Question: I have the following code ran when creating cells in a table view
'''
- (void)configureCell:(UITableViewCell *)cell atIndexPath:(NSIndexPath *)indexPath
{
Medicine *medicine = [self.fetchedResultsController objectAtIndexPath:indexPath];
if ([medicine isDue] == 1)
{
[cell setBackgroundColor:[self dueColour]];
NSLog(@"Due");
}
else if([medicine active] == [NSNumber numberWithInt:0])
{
[cell setBackgroundColor:[self inactiveColour]];
NSLog(@"Inactive");
}
else
{
[cell setBackgroundColor:[UIColor whiteColor]];
NSLog(@"Active");
}
[[cell textLabel] setText:[medicine name]];
[[cell detailTextLabel] setText:[NSString stringWithFormat:@"Next Due: %@",[medicine nextDueDate]]];
}
'''
which is fine, but if i change the the issue or active property, i expect to get the new cell colour, but what i get is the new cell colour, but with the old colour as a text highlight and i can't figure out why.
I know the right colour is being assigned, as when printing out a due and an active medicine i get
> 2013-09-17 23:05:28.121 Medicine Tracker[11611:907] Due 2013-09-1723:05:28.124 Medicine Tracker[11611:907] Active
which is correct, but the wrong colours given
Heres an image which might show what i mean better
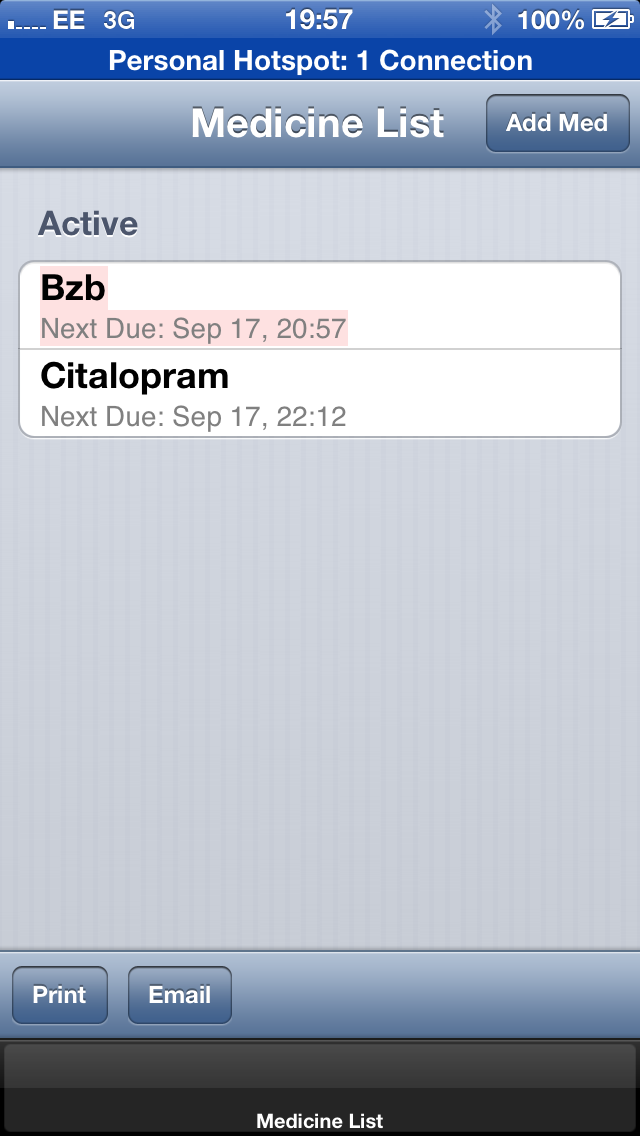
Answer: You problem is the fact that the label's are using their own background color.
Two options; A. set the label (text-)background color to transparent. B. set the label background color to the color you wish to apply to the entire cell-background.
Option A:
'''
[[cell textLabel] setBackgroundColor:[UIColor clearColor]];
[[cell detailTextLabel] setBackgroundColor:[UIColor clearColor]];
'''
Option B:
'''
UIColor *backgroundColorNew = nil;
Medicine *medicine = [self.fetchedResultsController objectAtIndexPath:indexPath];
if ([medicine isDue] == 1)
{
backgroundColorNew = [self dueColour];
NSLog(@"Due");
}
else if([medicine active] == [NSNumber numberWithInt:0])
{
backgroundColorNew = [self inactiveColour];
NSLog(@"Inactive");
}
else
{
backgroundColorNew = [UIColor whiteColor];
NSLog(@"Active");
}
//set all visibile backgrounds to the new color
[cell setBackgroundColor:backgroundColorNew];
[[cell textLabel] setBackgroundColor:backgroundColorNew];
[[cell detailTextLabel] setBackgroundColor:backgroundColorNew];
[[cell textLabel] setText:[medicine name]];
[[cell detailTextLabel] setText:[NSString stringWithFormat:@"Next Due: %@",[medicine nextDueDate]]];
'''
Whereas option B usually results into higher display performance as transparency commonly costs some extra cycles.